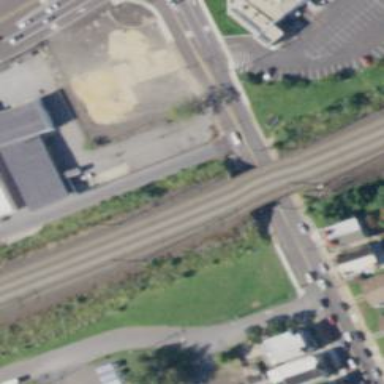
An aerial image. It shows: Bridge with electrified railway tracks featuring contact line.